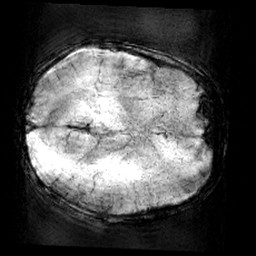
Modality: minIP
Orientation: axial
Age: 9
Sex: male
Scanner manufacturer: siemens
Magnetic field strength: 3 T
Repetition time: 0.027 s
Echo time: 0.02 s